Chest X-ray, PA view. Patient: 24 years old, sex M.
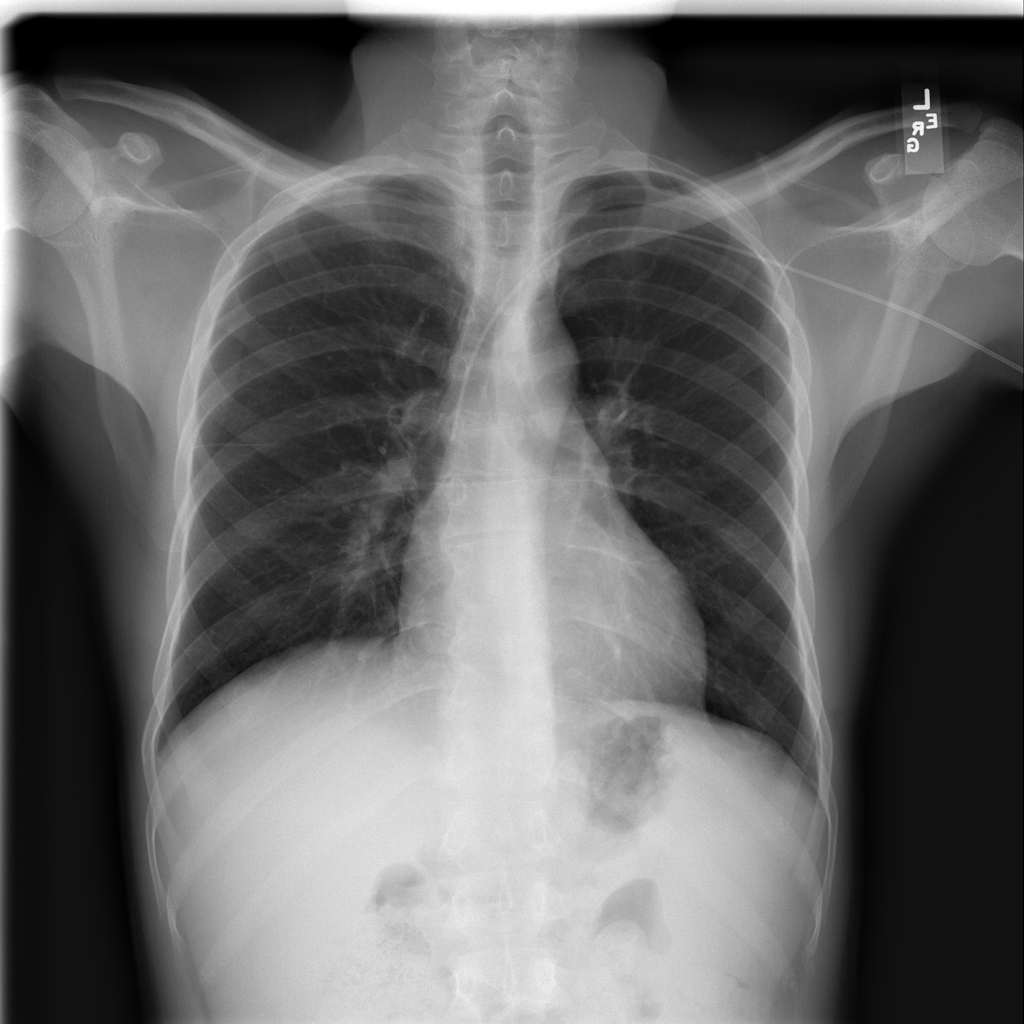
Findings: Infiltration